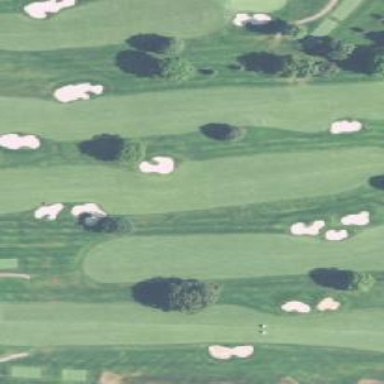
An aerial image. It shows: Grassy area designated as golf fairway.